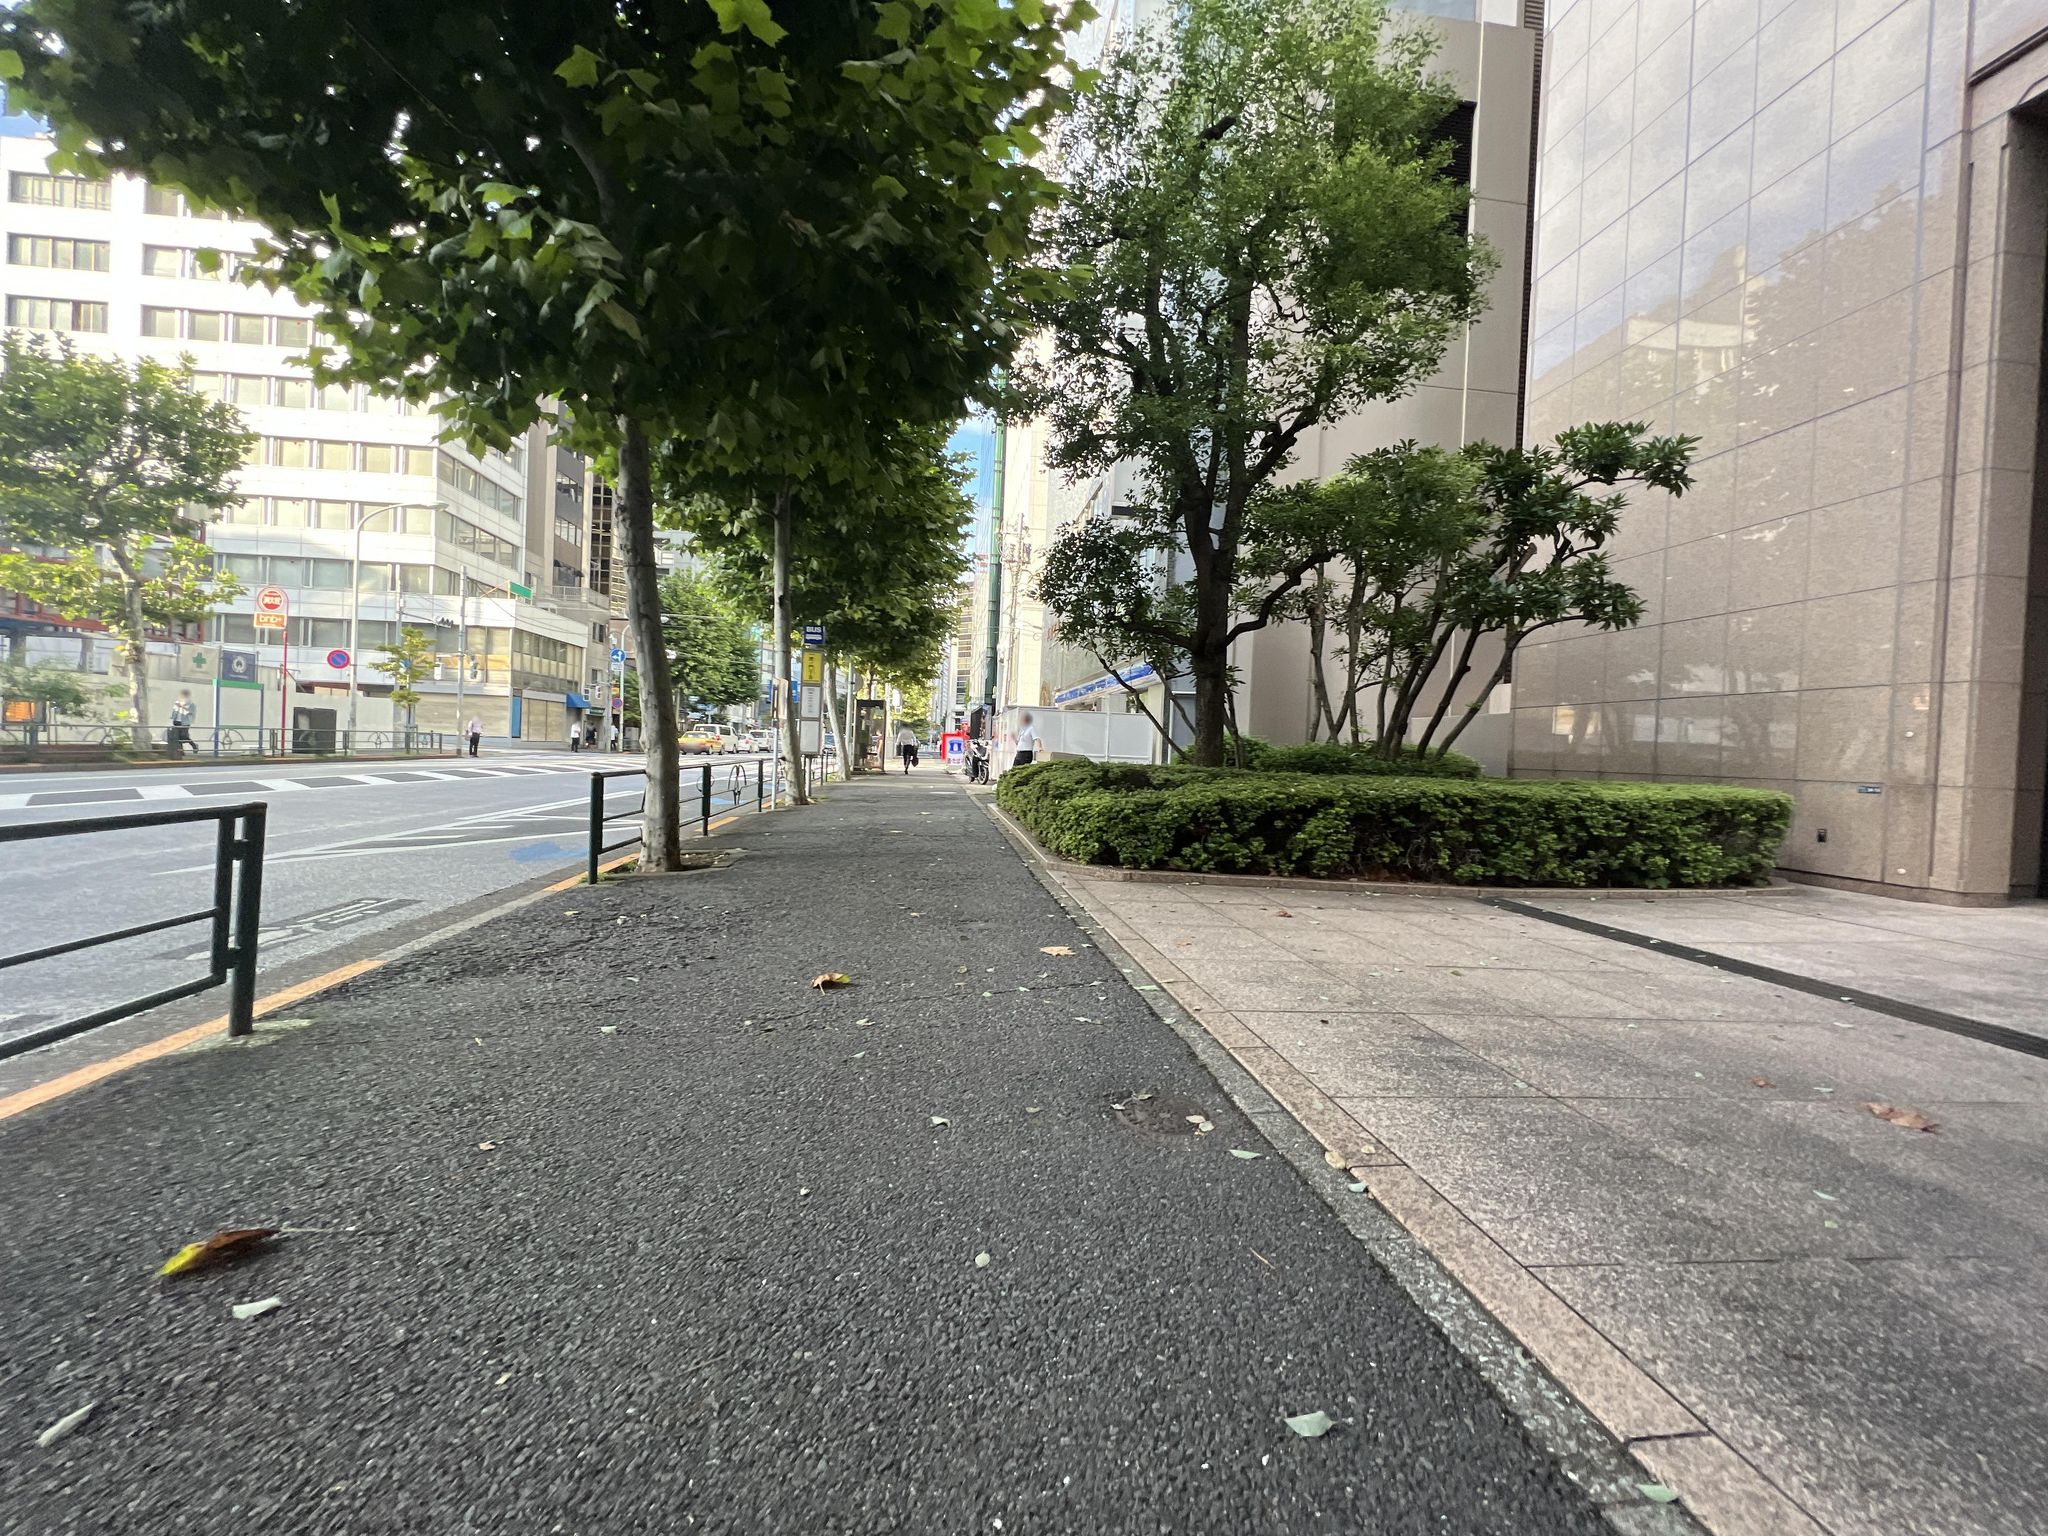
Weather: clear
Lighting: day
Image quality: good
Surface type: walking surface
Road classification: primary
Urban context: urban centre
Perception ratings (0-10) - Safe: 3.22, Lively: 8.88, Beautiful: 6.88, Boring: 1.86, Depressing: 2.31, Wealthy: 8.82